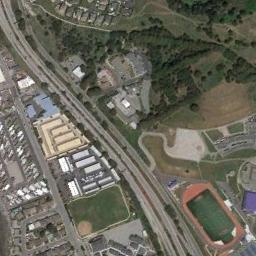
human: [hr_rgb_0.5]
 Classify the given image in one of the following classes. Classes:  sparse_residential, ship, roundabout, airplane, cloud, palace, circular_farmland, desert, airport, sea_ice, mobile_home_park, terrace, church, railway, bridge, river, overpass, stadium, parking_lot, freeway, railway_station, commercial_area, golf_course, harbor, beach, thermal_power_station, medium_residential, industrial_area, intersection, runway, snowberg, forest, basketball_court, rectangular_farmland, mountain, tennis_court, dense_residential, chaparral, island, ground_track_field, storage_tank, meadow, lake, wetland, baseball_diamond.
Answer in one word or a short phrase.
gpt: ground_track_field